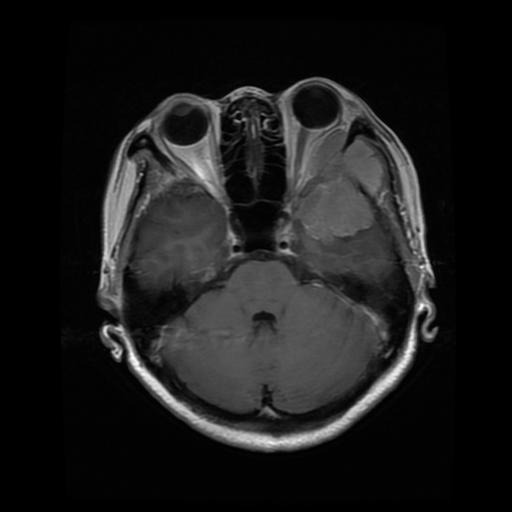
Label: meningioma